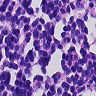
Metastatic tissue present: no